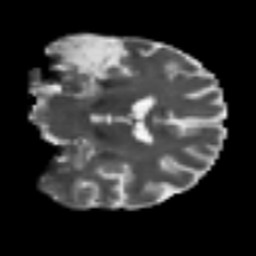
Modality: T2w
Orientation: coronal
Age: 49
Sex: female
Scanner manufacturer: siemens
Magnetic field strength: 3 T
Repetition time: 4.987 s
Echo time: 0.0792 s